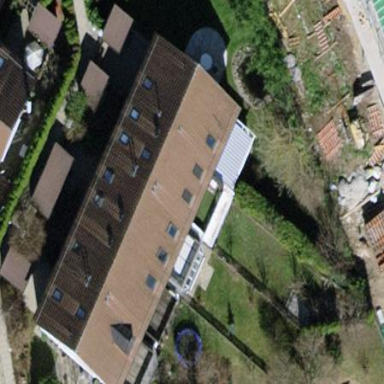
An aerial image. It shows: Residential building with pitched roof.